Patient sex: M
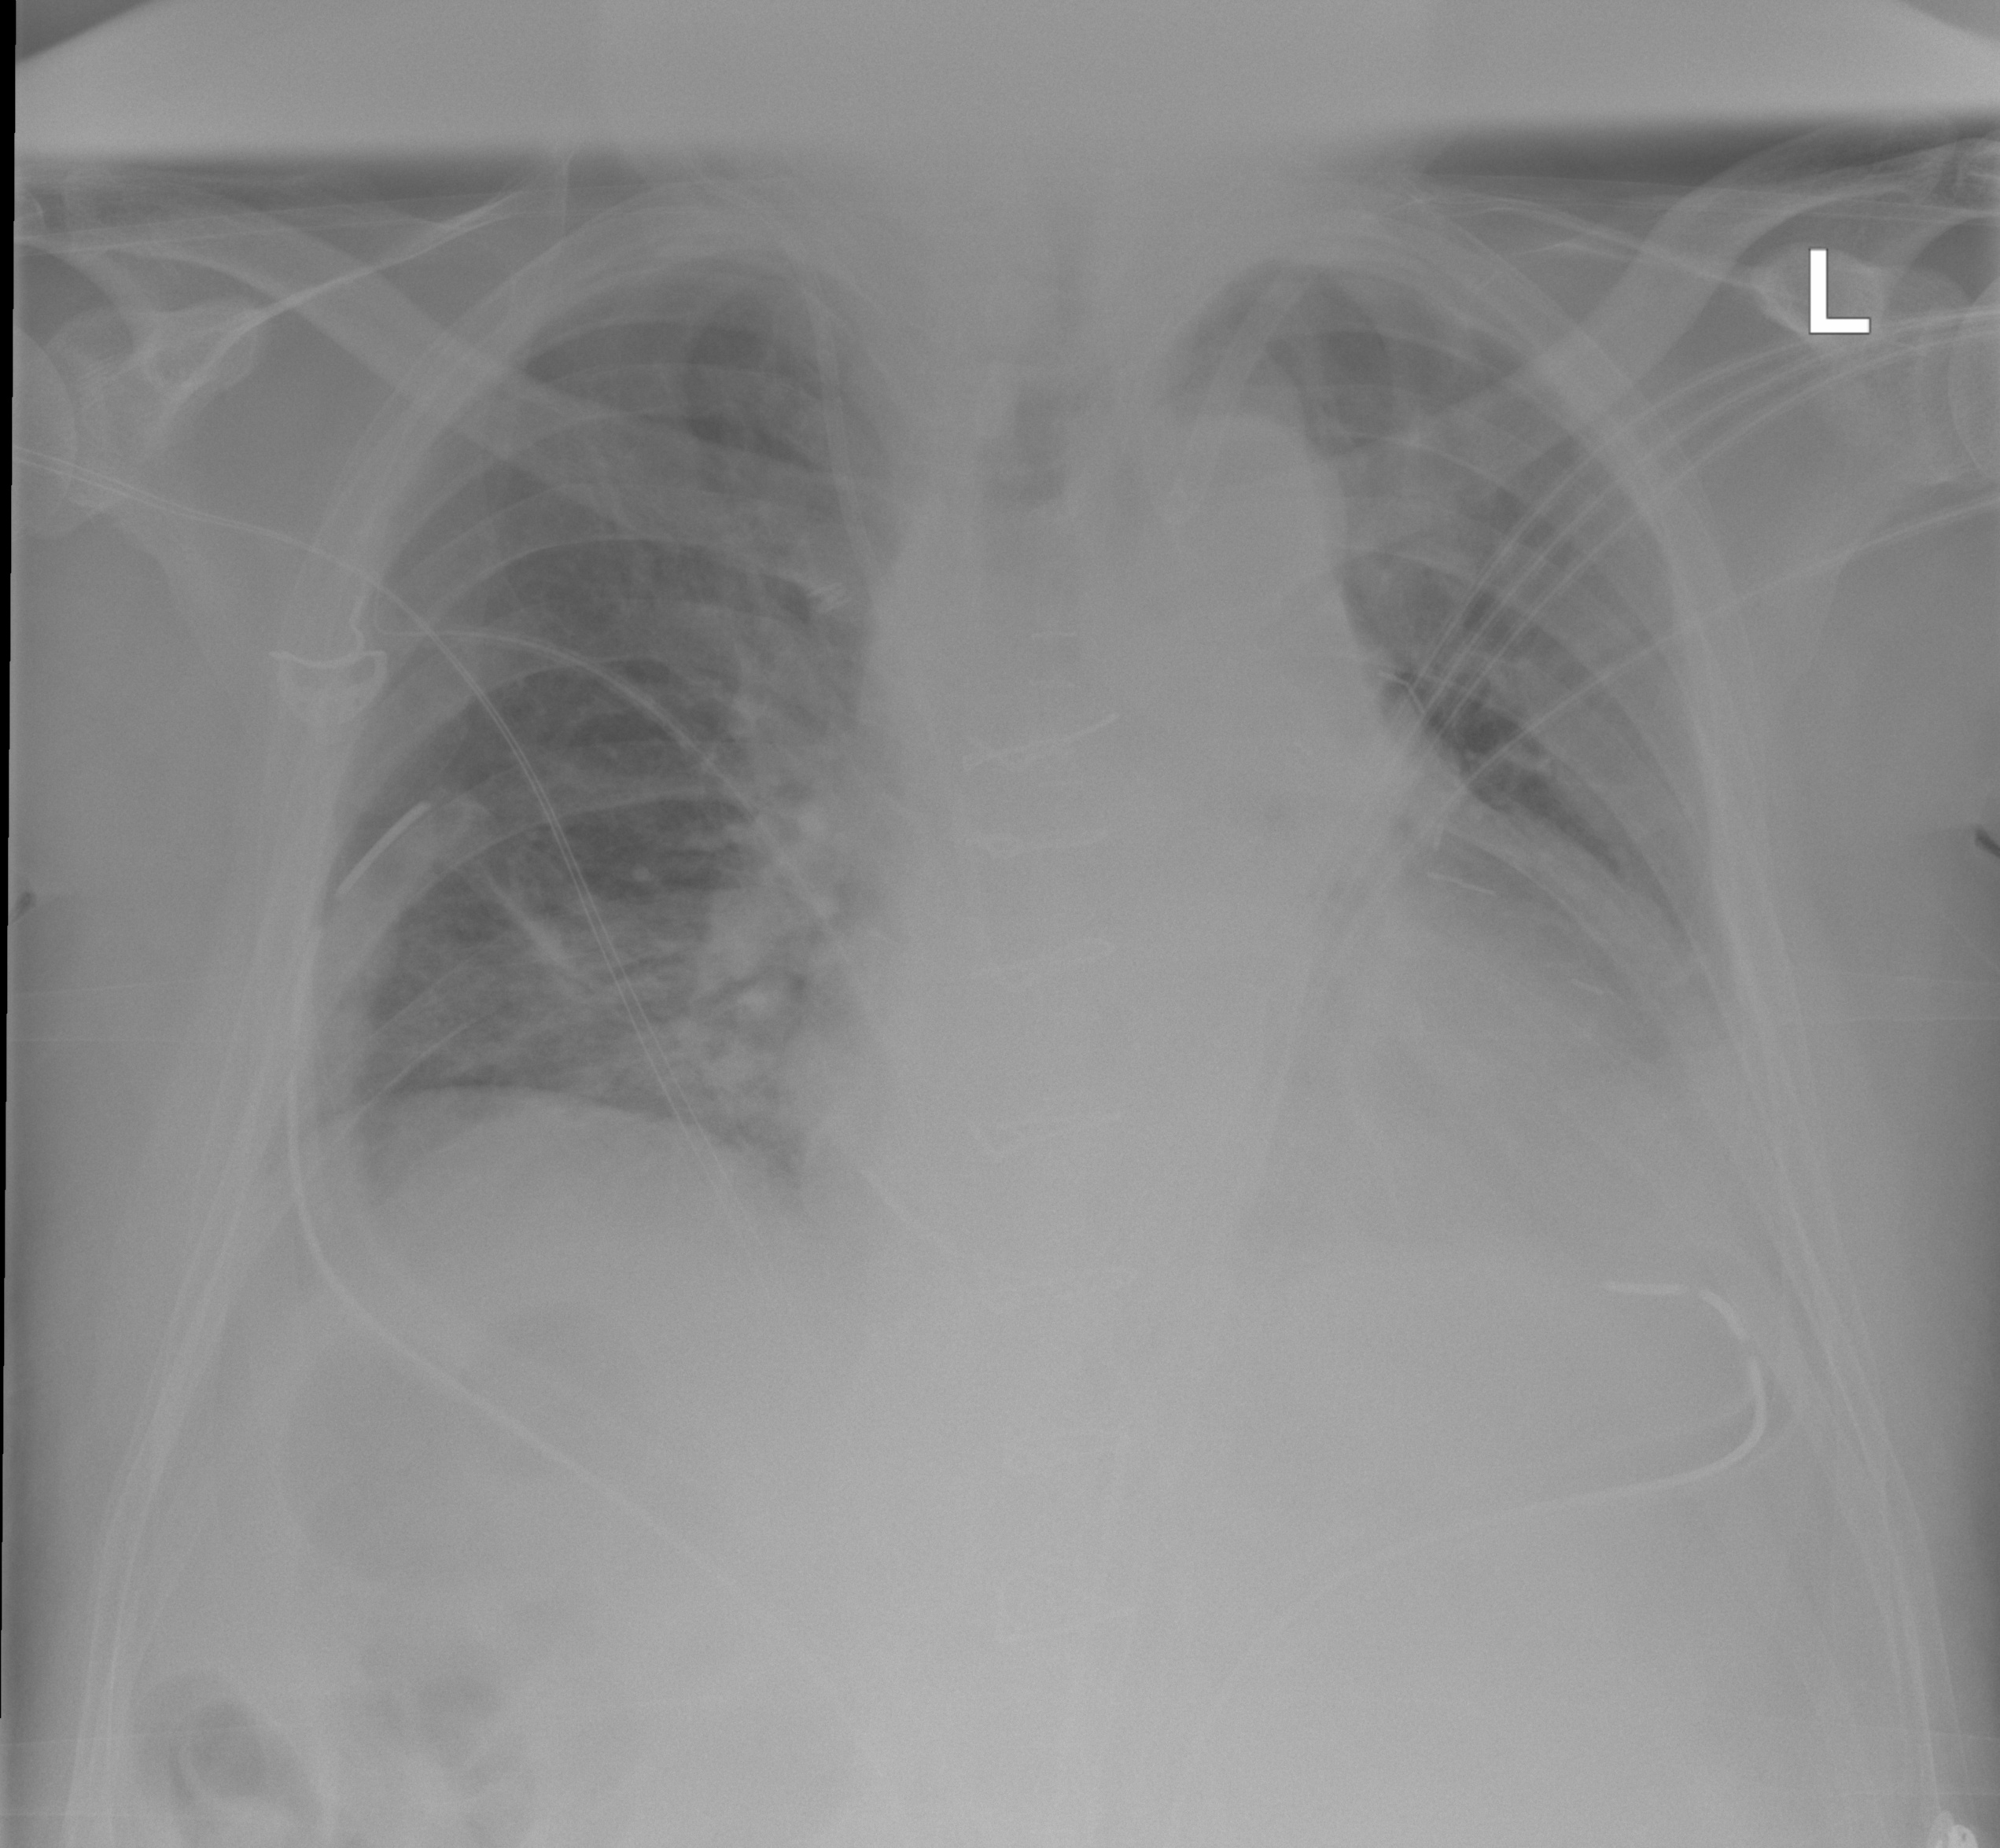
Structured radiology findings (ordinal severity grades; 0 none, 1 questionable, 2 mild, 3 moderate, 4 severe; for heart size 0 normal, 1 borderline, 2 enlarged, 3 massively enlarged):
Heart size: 2
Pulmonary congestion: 2
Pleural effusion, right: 0
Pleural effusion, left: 2
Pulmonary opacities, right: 2
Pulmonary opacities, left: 0
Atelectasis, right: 2
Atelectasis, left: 2